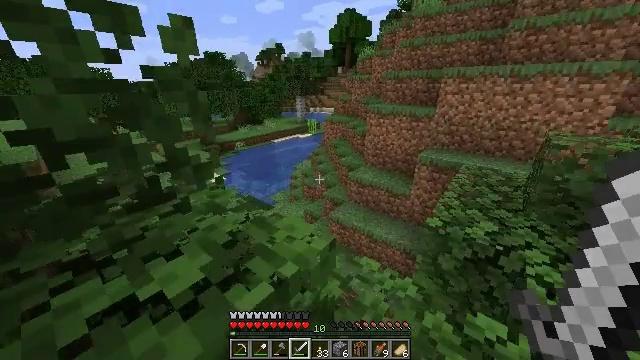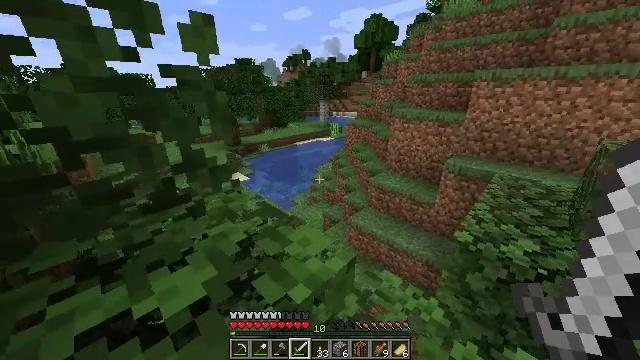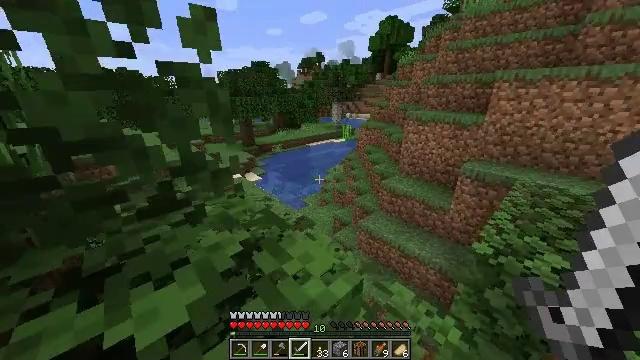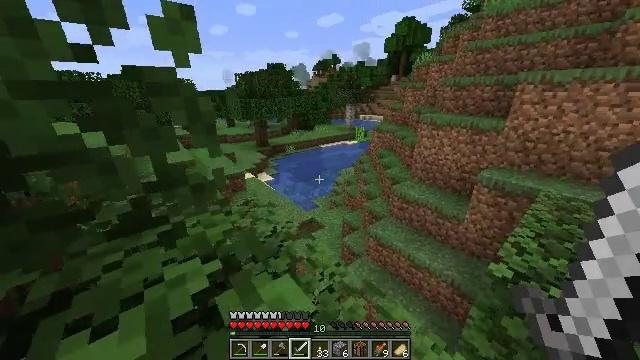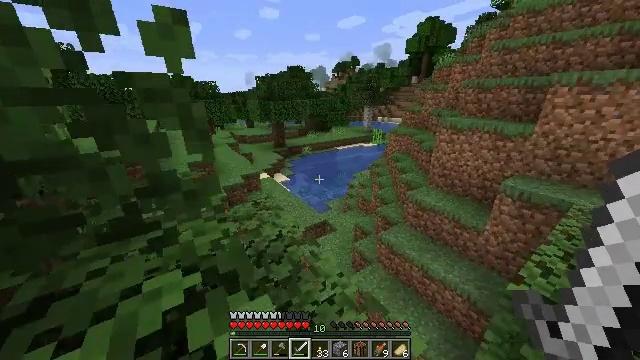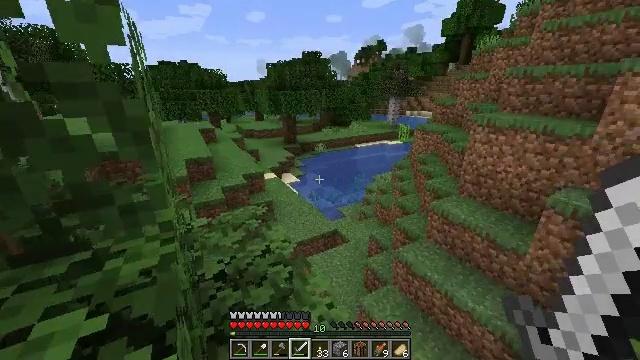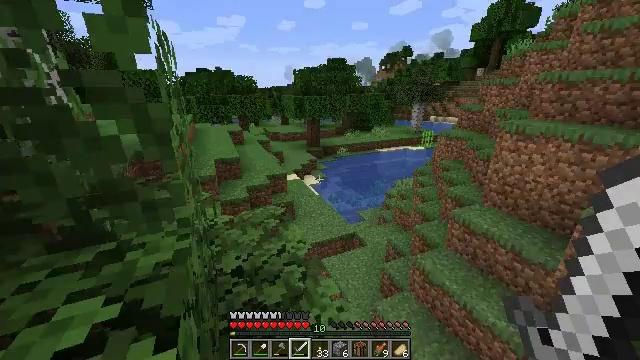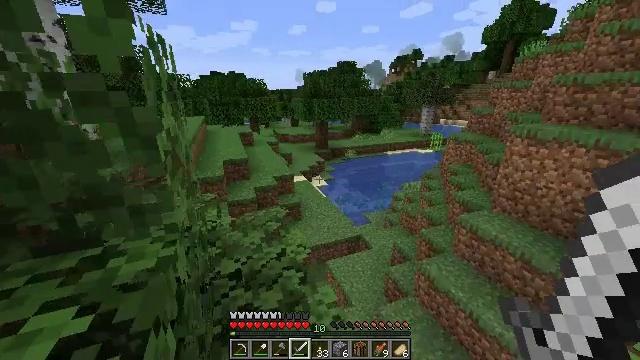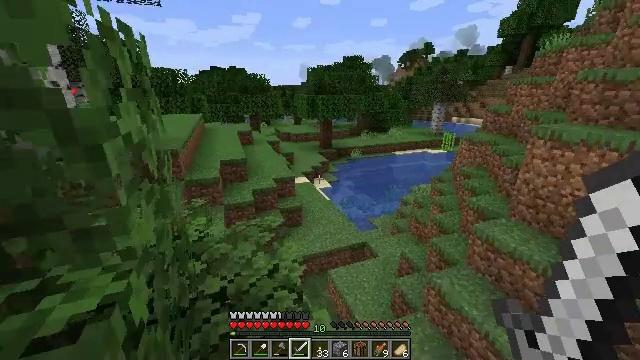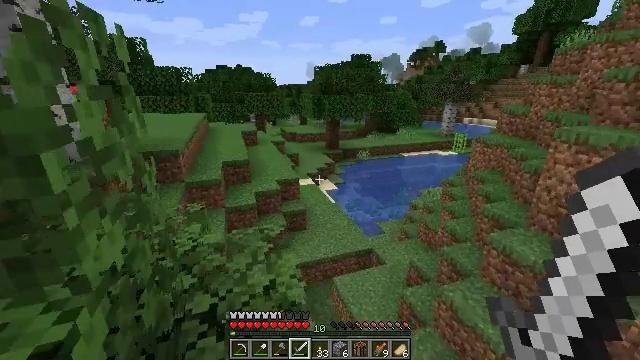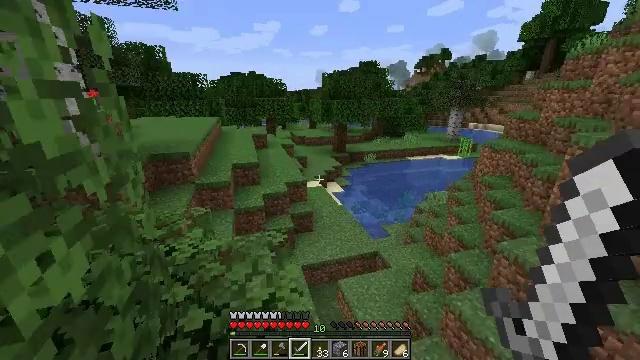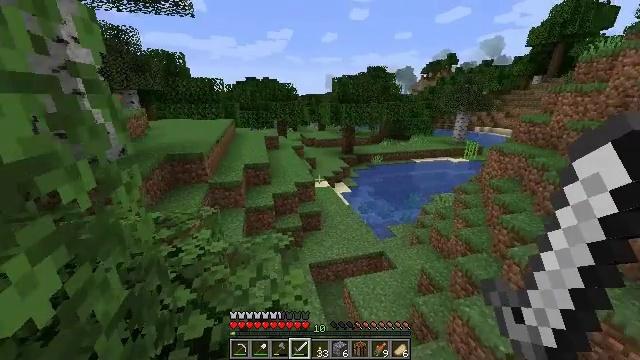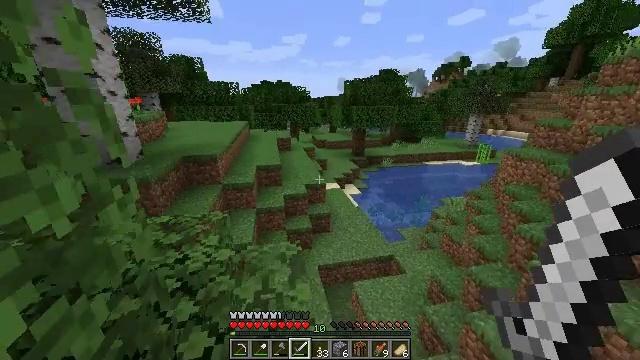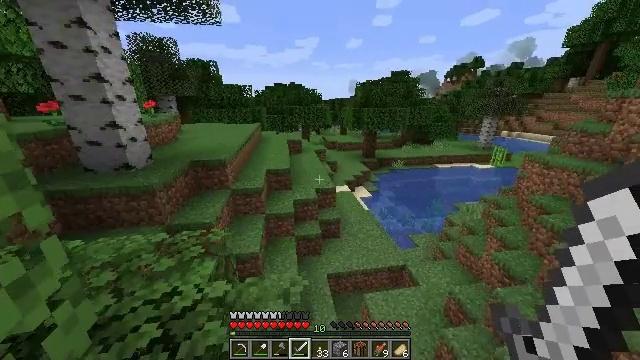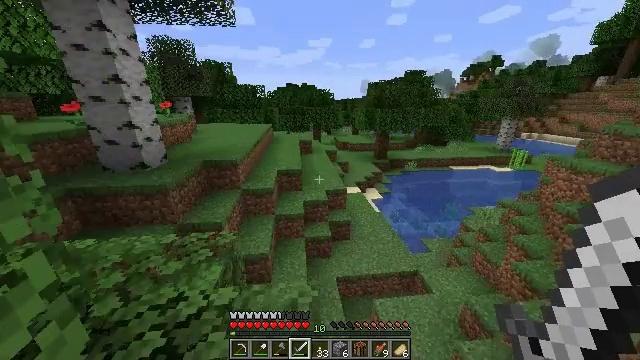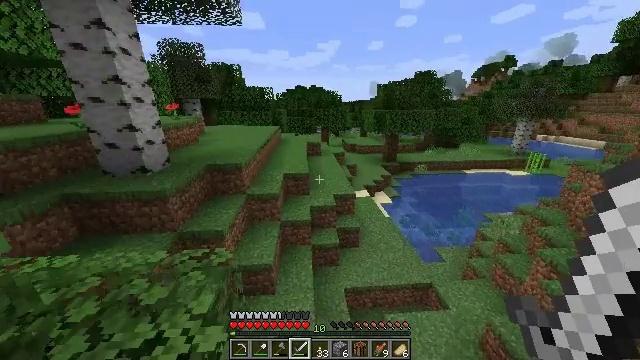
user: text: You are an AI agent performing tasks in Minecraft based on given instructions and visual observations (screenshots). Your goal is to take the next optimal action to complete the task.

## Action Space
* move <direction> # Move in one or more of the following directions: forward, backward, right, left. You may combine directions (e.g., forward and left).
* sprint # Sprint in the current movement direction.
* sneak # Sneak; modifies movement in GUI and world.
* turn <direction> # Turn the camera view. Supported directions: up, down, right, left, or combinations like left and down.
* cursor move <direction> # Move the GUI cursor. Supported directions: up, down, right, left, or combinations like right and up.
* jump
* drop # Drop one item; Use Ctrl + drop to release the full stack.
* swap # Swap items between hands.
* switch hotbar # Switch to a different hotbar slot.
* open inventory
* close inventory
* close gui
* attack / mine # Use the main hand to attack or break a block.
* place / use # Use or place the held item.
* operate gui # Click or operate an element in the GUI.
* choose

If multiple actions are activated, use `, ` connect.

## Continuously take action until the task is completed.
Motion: motion action
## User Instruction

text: Fish and kill the salmon.
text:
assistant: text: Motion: move forward, sprint, turn left
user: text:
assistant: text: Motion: move forward, sprint, turn left
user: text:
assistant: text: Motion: move forward, sprint, turn left
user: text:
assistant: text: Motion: move forward, sprint, turn left
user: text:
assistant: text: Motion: move forward, sprint, turn left
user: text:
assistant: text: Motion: move forward, sprint, turn left
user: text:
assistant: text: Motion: move forward, sprint, turn left
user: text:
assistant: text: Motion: move forward, sprint, turn left
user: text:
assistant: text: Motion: move forward, sprint, turn left
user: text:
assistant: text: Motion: move forward, sprint, turn left
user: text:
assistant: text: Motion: move forward, sprint, turn left
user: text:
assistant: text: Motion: move forward, sprint, turn left
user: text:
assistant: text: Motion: move forward, sprint, turn left
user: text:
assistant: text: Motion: move forward, sprint, turn left
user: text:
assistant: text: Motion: move forward, sprint, turn left
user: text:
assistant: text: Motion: move forward, sprint, turn left
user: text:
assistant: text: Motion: move forward, sprint, turn left
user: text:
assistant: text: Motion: move forward, sprint, turn left
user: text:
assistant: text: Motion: move forward, sprint, turn left
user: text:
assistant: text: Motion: move forward and move left, sprint
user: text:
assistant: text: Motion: move forward and move left, sprint
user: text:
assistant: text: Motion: move forward and move left, sprint
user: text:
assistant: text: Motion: move forward and move left, sprint
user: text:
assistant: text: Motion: move forward and move left, sprint
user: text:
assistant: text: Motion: move forward and move left, sprint
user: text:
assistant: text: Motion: move forward, sprint
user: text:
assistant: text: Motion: move forward, sprint, jump
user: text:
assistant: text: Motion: move forward, sprint, jump
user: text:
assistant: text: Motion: move forward, sprint, jump
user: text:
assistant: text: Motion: move forward, sprint, jump